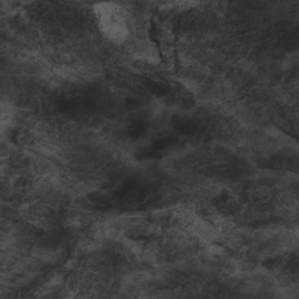
Label: non_frost